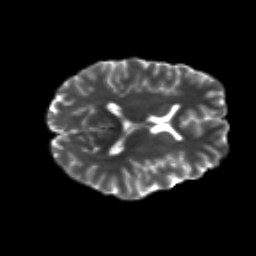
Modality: T2w
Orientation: axial
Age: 21
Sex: female
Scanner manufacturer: siemens
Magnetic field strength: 3 T
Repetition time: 8.8 s
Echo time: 0.085 s